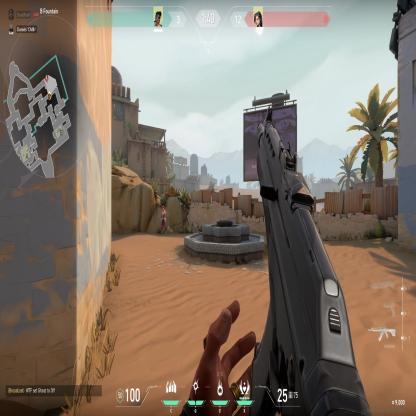
Label: enemy